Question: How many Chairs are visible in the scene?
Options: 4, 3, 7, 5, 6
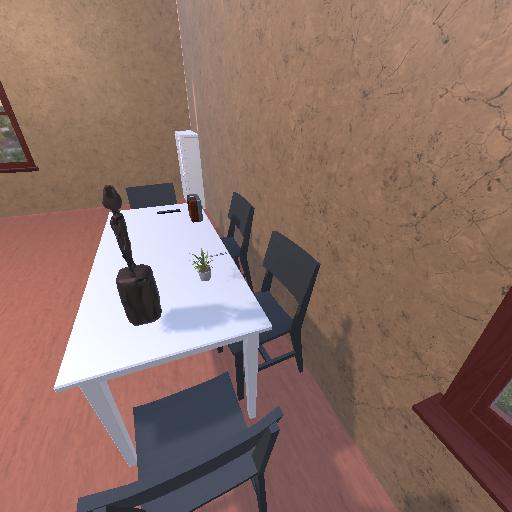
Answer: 4